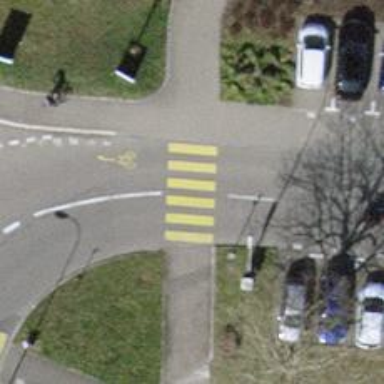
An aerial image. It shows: Uncontrolled crossing on the road.